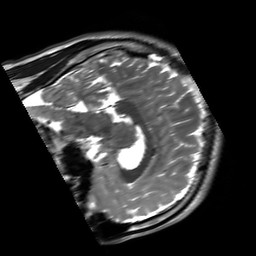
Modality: T2w
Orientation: sagittal
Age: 24
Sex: male
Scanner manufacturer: siemens
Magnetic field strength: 3 T
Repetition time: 8.53 s
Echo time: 0.091 s